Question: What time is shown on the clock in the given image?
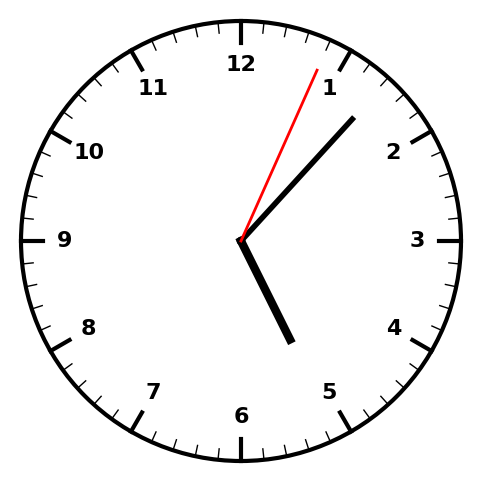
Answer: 05:07:04